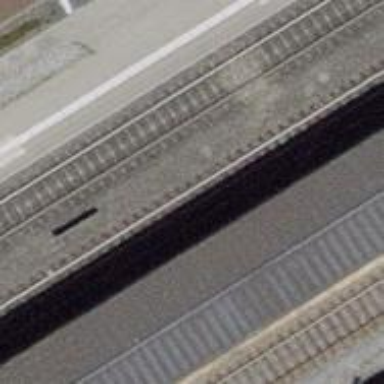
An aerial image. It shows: Single railway track with electrified contact line.